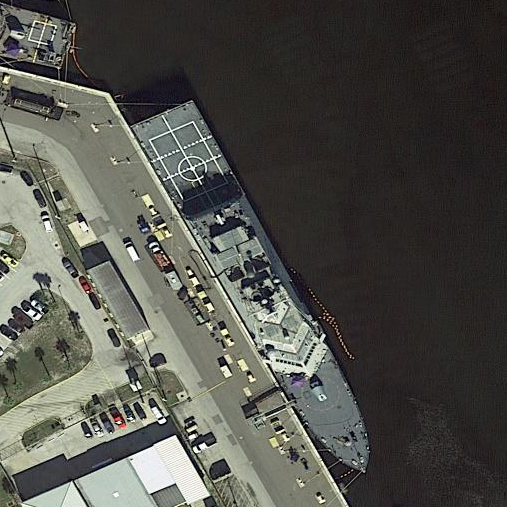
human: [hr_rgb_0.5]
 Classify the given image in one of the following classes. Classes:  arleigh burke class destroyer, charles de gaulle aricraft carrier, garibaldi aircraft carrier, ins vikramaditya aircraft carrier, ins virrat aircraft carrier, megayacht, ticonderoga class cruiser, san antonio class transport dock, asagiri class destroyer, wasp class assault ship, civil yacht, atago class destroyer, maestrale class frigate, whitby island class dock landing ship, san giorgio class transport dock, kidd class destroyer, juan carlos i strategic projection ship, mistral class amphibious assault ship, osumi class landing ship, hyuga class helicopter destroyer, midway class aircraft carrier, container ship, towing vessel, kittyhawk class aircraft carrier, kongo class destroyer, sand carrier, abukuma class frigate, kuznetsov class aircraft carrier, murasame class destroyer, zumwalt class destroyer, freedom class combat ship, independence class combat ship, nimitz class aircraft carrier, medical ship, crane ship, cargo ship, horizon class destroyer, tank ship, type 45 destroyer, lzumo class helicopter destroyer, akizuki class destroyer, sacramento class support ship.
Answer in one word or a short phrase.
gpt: Freedom class combat ship